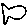
Label: fish